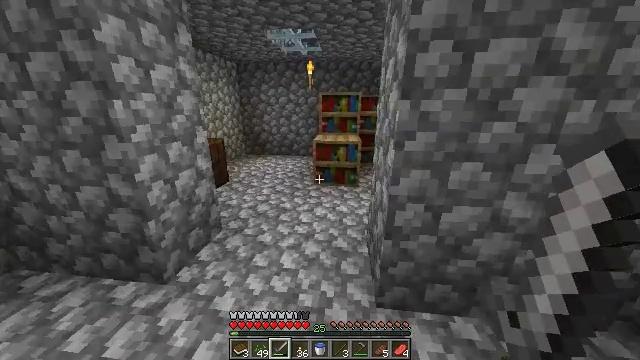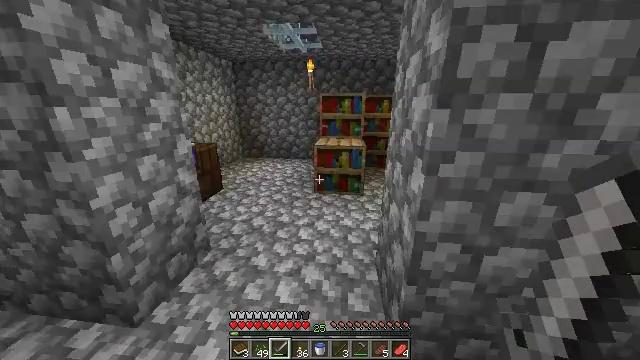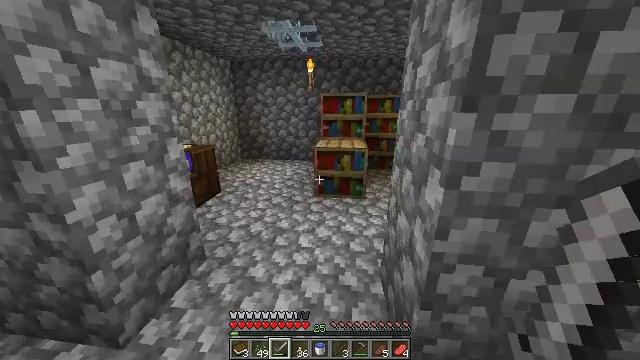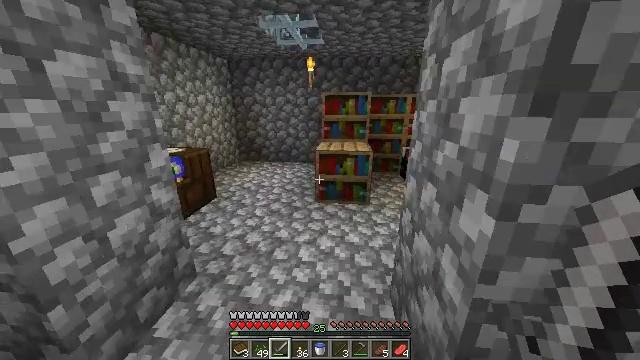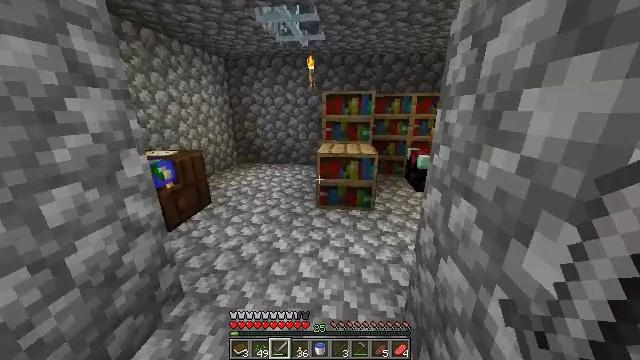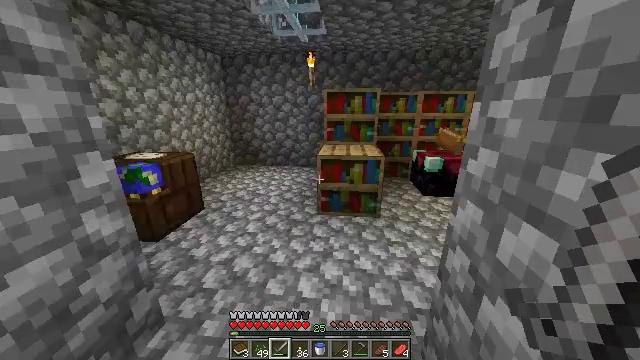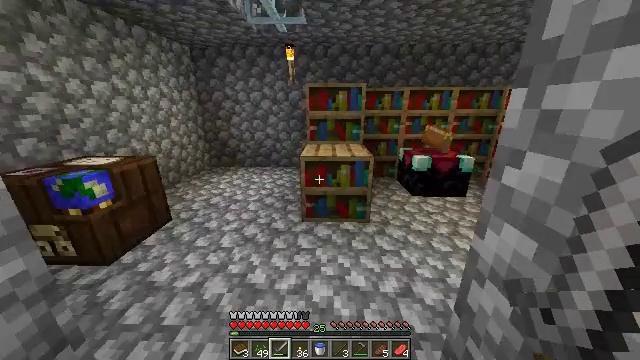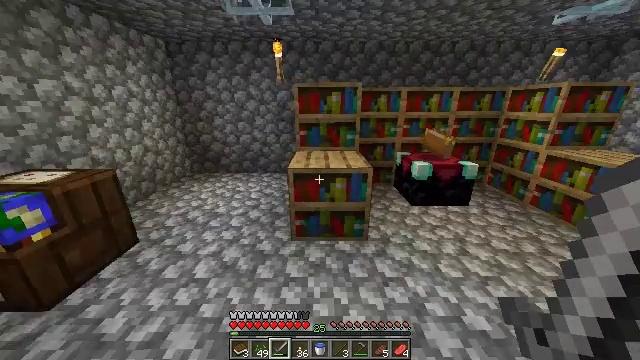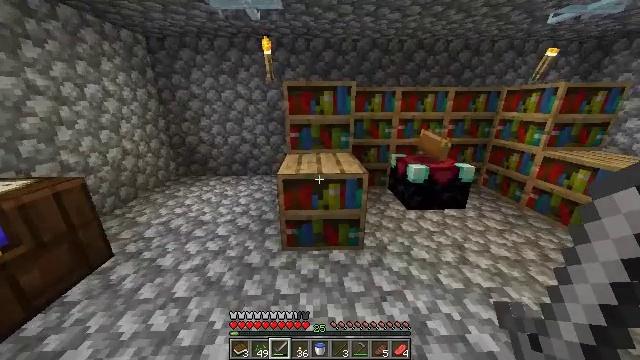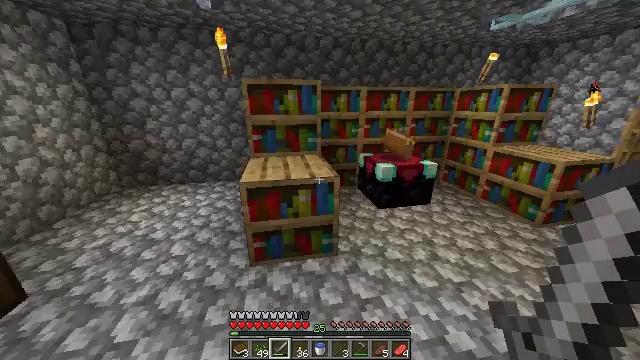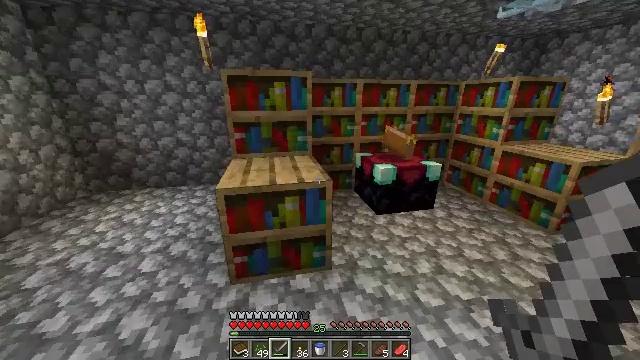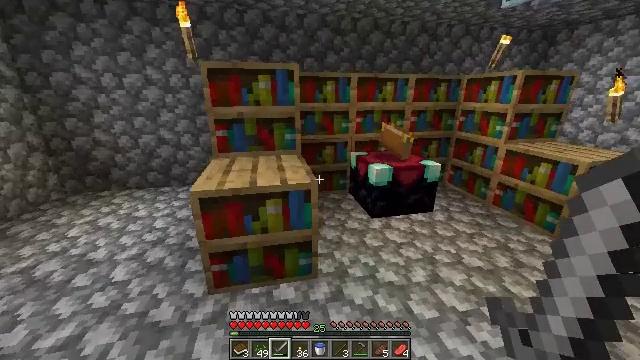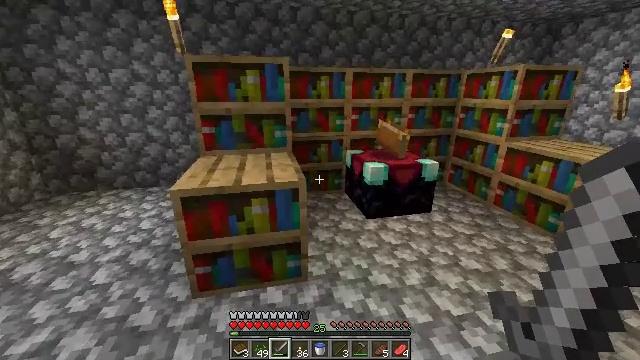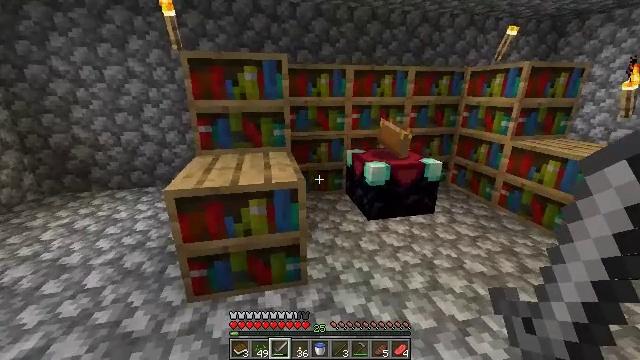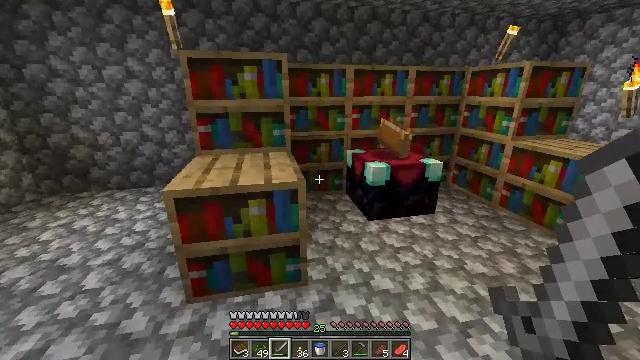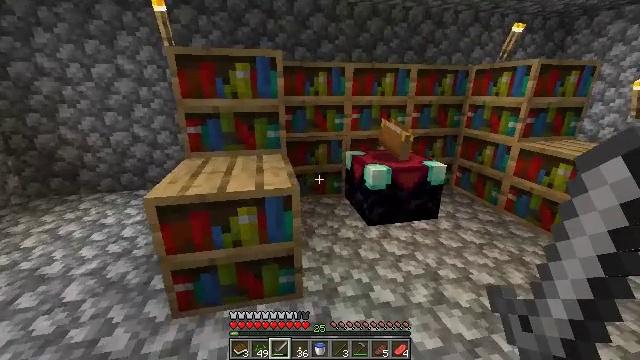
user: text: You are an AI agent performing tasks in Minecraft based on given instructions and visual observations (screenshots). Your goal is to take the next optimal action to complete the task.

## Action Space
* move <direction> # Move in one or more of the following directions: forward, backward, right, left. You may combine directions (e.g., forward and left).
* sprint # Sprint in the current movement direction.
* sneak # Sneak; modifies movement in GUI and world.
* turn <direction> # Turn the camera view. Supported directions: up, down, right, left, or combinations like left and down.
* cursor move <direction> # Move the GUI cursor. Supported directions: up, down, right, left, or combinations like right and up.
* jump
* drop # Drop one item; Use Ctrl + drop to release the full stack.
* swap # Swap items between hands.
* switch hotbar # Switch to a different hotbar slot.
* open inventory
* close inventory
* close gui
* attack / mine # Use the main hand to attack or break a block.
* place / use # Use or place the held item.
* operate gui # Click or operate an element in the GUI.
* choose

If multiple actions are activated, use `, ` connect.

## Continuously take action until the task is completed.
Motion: motion action
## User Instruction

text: Break the bookshelf for books.
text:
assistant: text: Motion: move forward
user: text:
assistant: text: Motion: move forward
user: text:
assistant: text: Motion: move forward
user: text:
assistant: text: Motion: move forward
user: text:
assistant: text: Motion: move forward
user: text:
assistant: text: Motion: move forward, turn right
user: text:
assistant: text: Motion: move forward, turn right
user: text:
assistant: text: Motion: move forward, turn right
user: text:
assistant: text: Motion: turn right
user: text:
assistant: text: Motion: move right, turn right
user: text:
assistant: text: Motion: move right
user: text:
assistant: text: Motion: move right
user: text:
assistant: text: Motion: move forward and move right
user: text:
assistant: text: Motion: move forward and move right
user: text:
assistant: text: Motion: move forward and move right
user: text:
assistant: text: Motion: move forward and move right
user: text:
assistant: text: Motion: move forward and move right
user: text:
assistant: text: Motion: move forward and move right
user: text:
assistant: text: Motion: move forward and move right
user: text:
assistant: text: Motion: no_op
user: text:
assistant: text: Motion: move forward and move right
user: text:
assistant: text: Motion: move forward and move right
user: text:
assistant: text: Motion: move forward and move right, turn right and up
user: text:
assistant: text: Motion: move forward and move right, turn right
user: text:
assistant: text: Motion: move right
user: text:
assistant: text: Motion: move right
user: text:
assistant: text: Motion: move right
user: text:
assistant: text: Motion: move right, turn left and up
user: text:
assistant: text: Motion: move right, turn left and up
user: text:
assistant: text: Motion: move right, turn left